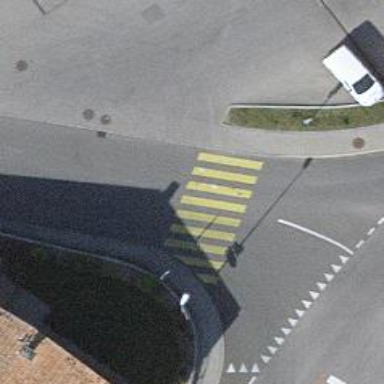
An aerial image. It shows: Zebra crossing on the road.